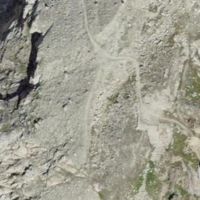
EUNIS habitat code: 48
Species observed at this site:
Capra ibex